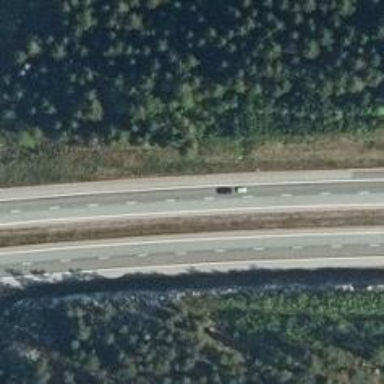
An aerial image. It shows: Asphalt motorway.